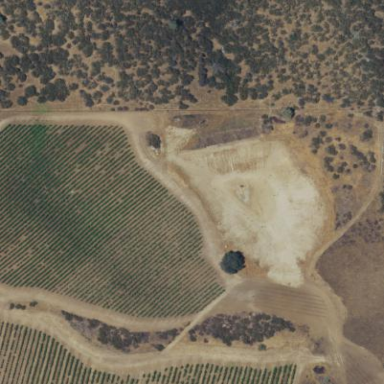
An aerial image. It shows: Unique farmland featuring vineyard where grapes are grown.